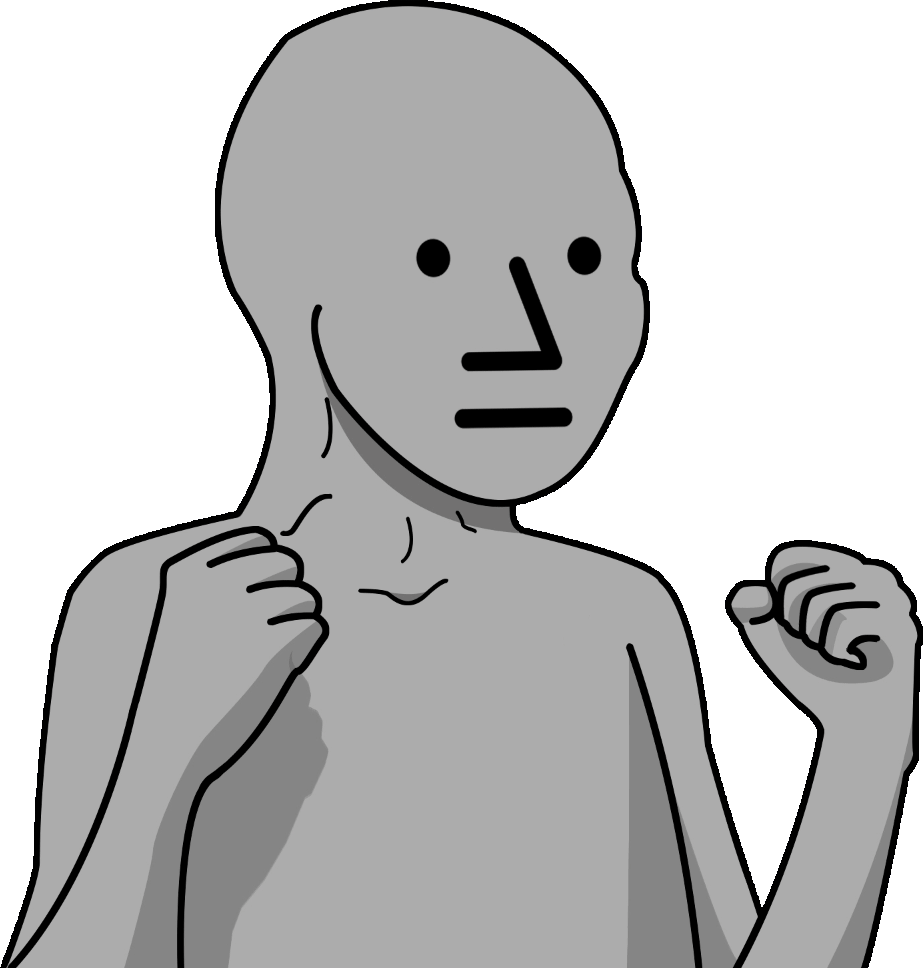
Label: 5_NPC